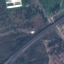
Land use / land cover: Highway